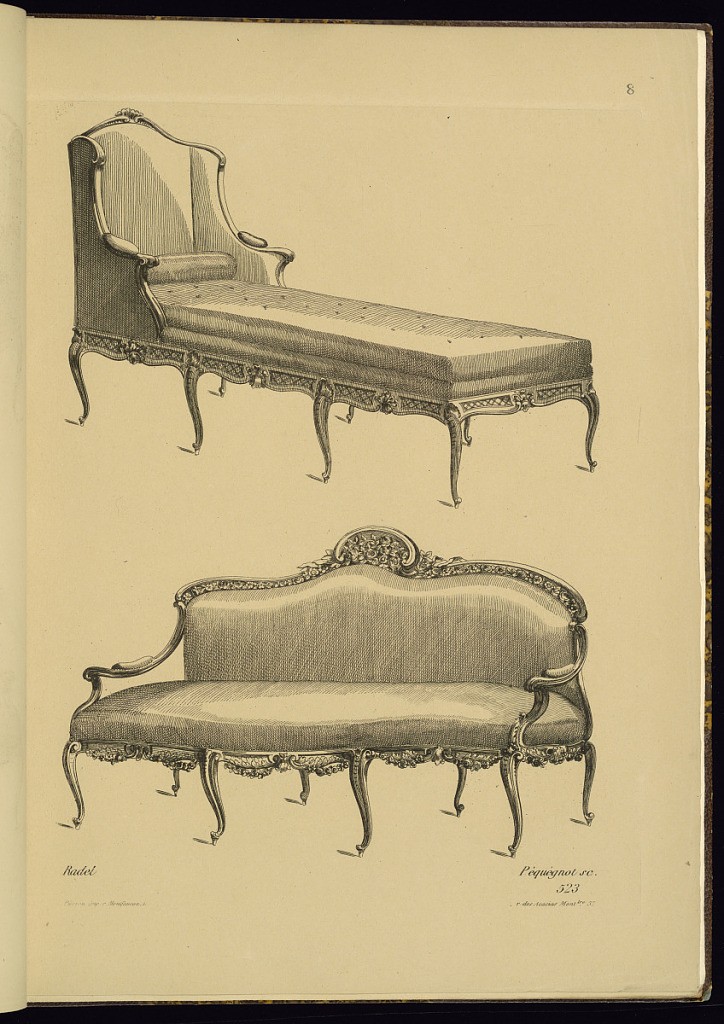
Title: Design for a Chaise Longue and a Sofa
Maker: Radel, German, active 1760 – 1770
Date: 1849–66
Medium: Etching on paper
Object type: Print
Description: Design for a chaise longue and sofa with sculpted wooden frames, cabriole legs, and upholstered with plain textiles. The frame of the chaise long features diaper pattern and shells and feathers. The frame of the sofa is decorated with flowers, leaves and a festoon of flowers along the bottom. The plate is signed with the printmaker, publisher, and original designer, and numbered.